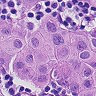
Metastatic tissue present: yes